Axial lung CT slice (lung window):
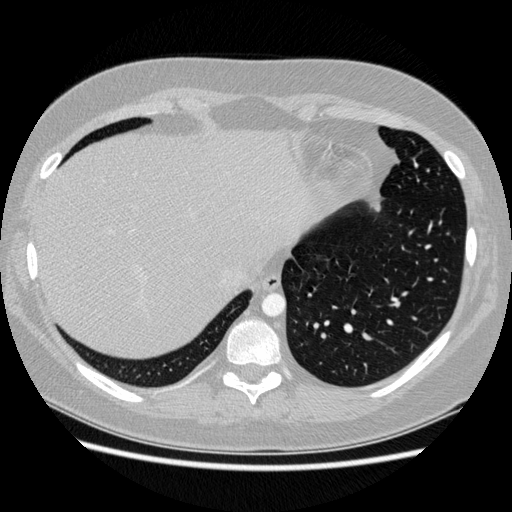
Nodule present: no